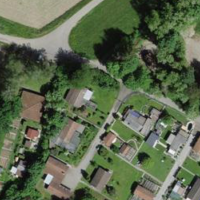
EUNIS habitat code: 54
Species observed at this site:
Dipsacus fullonum